Question: I am trying to configure lamp server using putty,
I followed the instructions and installed , from <URL>. but it shows the installed version of .

I need to update the version to , how to upgrade the version so that it does support phpMyAdmin on my server.
Many Thanks
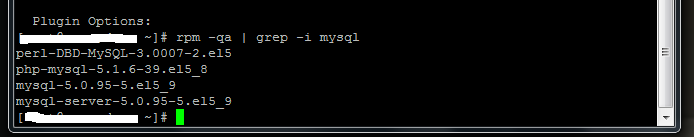
Answer: Try following the given link which gives a better upgrade version. You can click the link <URL> for more information.